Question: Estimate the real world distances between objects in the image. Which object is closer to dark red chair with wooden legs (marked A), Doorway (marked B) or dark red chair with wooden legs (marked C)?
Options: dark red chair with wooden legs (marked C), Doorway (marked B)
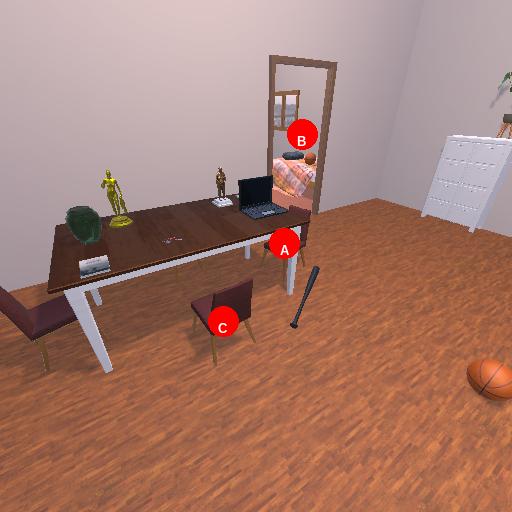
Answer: dark red chair with wooden legs (marked C)